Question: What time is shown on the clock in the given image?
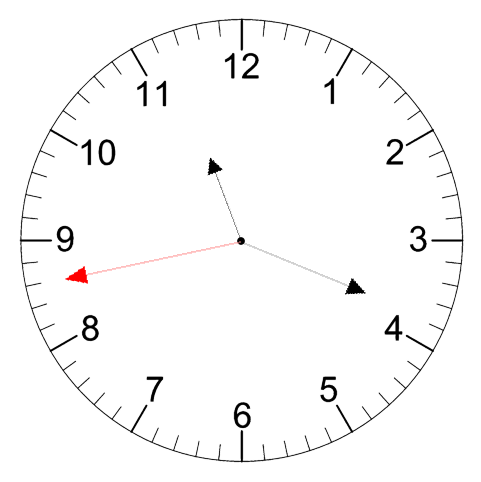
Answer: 11:18:43